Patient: sex F, age 82
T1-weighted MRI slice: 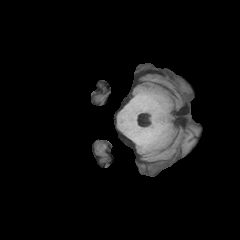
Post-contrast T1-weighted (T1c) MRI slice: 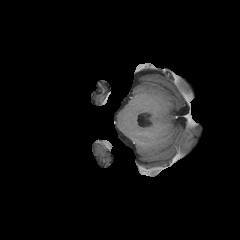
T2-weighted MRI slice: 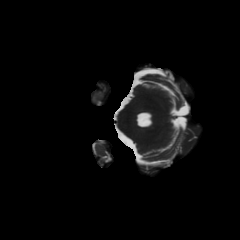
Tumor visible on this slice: no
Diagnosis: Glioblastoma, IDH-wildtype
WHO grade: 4